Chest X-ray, AP view. Patient: 32 years old, sex M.
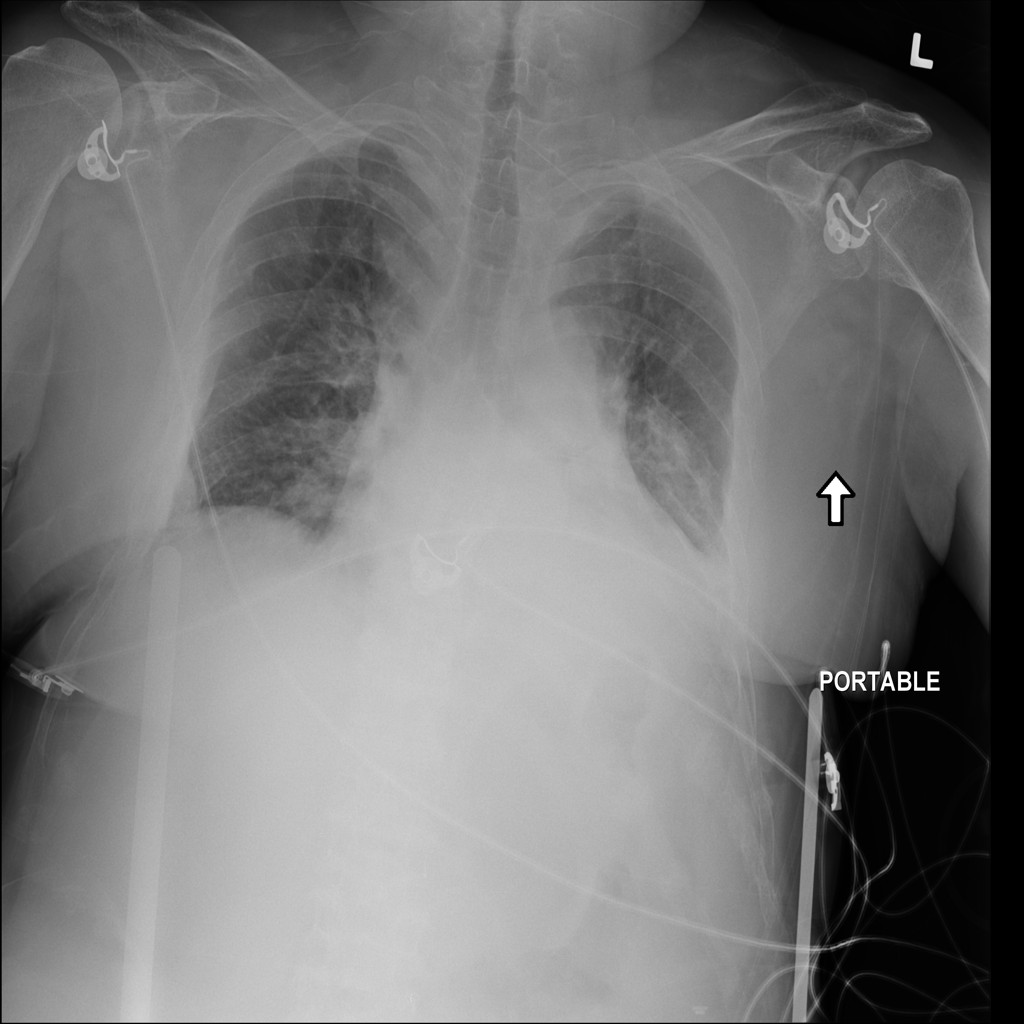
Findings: Atelectasis, Infiltration